Interaction volume radius: 10 \u00c5
Interaction volume height: 30 \u00c5
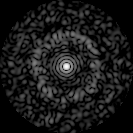
Disorder parameter: 0.8278